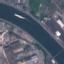
Land use / land cover class: River